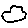
Label: cloud